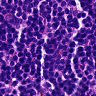
Metastatic tissue present: no